Question: I use vuex-persistedstate package (<URL> to persist data state on browser.
I use Adonuxt (a mix between NuxtJS and AdonisJS).
In VueX actions, I have this action:
'''
nuxtClientInit ({commit}) {
// I want get here state auth saved by persistedstate package
}
'''
This action is called by plugin:
localstorage.js
'''
export default async (context) => {
await context.store.dispatch('nuxtClientInit', context)
}
'''
nuxt.js plugin (config)
'''
{
src: '~/plugins/localstorage.js',
ssr: false
}
'''
I want get state to configure Axios with the user token:
'''
this.$axios.setToken(auth.jwt.token, 'Bearer')
'''
I have the impression nuxtClientInit() is called before persistedstate package, so 'state.auth' is null but it can observable in console:

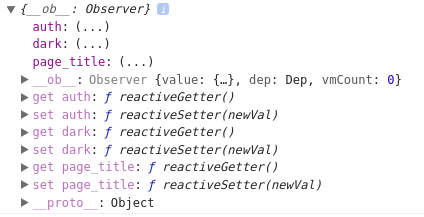
Answer: I've used <URL> to persist data from Vuex.